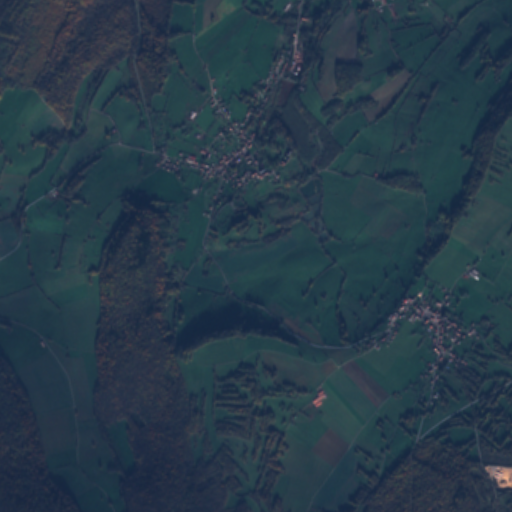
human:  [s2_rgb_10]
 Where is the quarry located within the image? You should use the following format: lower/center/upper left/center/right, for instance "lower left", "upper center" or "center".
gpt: The quarry is located in the lower right of the image.
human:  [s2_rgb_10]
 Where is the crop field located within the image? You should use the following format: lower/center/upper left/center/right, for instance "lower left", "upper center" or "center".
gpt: There is no crop field in the image.